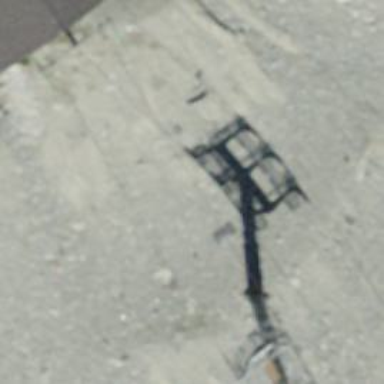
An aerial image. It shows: Chair lift captured from aerial perspective.